Question: I am trying to create a usercontrol that would only contain a table but the table does not appear, it only says "System.Windows.Documents.Table".
I am creating the user control and putting a table in it like this:
'''
<UserControl x:Class="WpfApplication4.TestTableControl"
xmlns="http://schemas.microsoft.com/winfx/2006/xaml/presentation"
xmlns:x="http://schemas.microsoft.com/winfx/2006/xaml"
xmlns:mc="http://schemas.openxmlformats.org/markup-compatibility/2006"
xmlns:d="http://schemas.microsoft.com/expression/blend/2008"
mc:Ignorable="d"
d:DesignHeight="300" d:DesignWidth="300">
<Table>
<Table.Columns>
<TableColumn/>
<TableColumn/>
<TableColumn/>
</Table.Columns>
<!-- Header -->
<TableRowGroup>
<TableRow FontWeight="Bold">
<TableCell>
<Paragraph>Head1</Paragraph>
</TableCell>
<TableCell>
<Paragraph>Head2</Paragraph>
</TableCell>
<TableCell>
<Paragraph>Head3</Paragraph>
</TableCell>
</TableRow>
<TableRow>
<TableCell>
<Paragraph>1</Paragraph>
</TableCell>
<TableCell>
<Paragraph>2</Paragraph>
</TableCell>
<TableCell>
<Paragraph>3</Paragraph>
</TableCell>
</TableRow>
</TableRowGroup>
</Table>
'''
And then from my test project, i am calling my control like this:
'''
<Window x:Class="WpfApplication4.MainWindow"
xmlns="http://schemas.microsoft.com/winfx/2006/xaml/presentation"
xmlns:x="http://schemas.microsoft.com/winfx/2006/xaml"
xmlns:my="clr-namespace:WpfApplication4"
Title="MainWindow" Height="350" Width="525">
<my:TestTableControl/>
'''
Nothing very special here, but when i build the solution, the only result i get is this:

What am I missing?
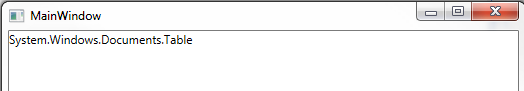
Answer: <URL>' method for displaying purposes, resulting in the string you see.
Look into the remarks section of the <URL> class. It lists suitable parental containers for the 'Table'. 'Table' is for document like structures.
If you want to display ordered data in a grid structure <URL> would be a suitable solution instead.
If you just want to layout your form with a table-like structure to put other controls in, the <URL> class will be what you are looking for.